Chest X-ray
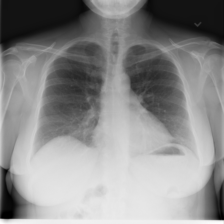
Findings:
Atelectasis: negative
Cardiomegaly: negative
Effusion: negative
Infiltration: negative
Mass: negative
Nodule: negative
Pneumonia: negative
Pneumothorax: negative
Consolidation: negative
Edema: negative
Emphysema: negative
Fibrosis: negative
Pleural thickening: negative
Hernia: negative